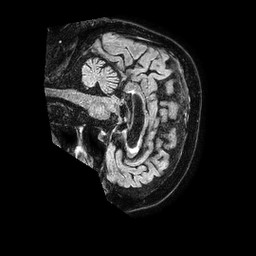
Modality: FLAIR
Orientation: sagittal
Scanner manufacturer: philips
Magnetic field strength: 1.5 T
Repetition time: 4.8 s
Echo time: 0.3 s